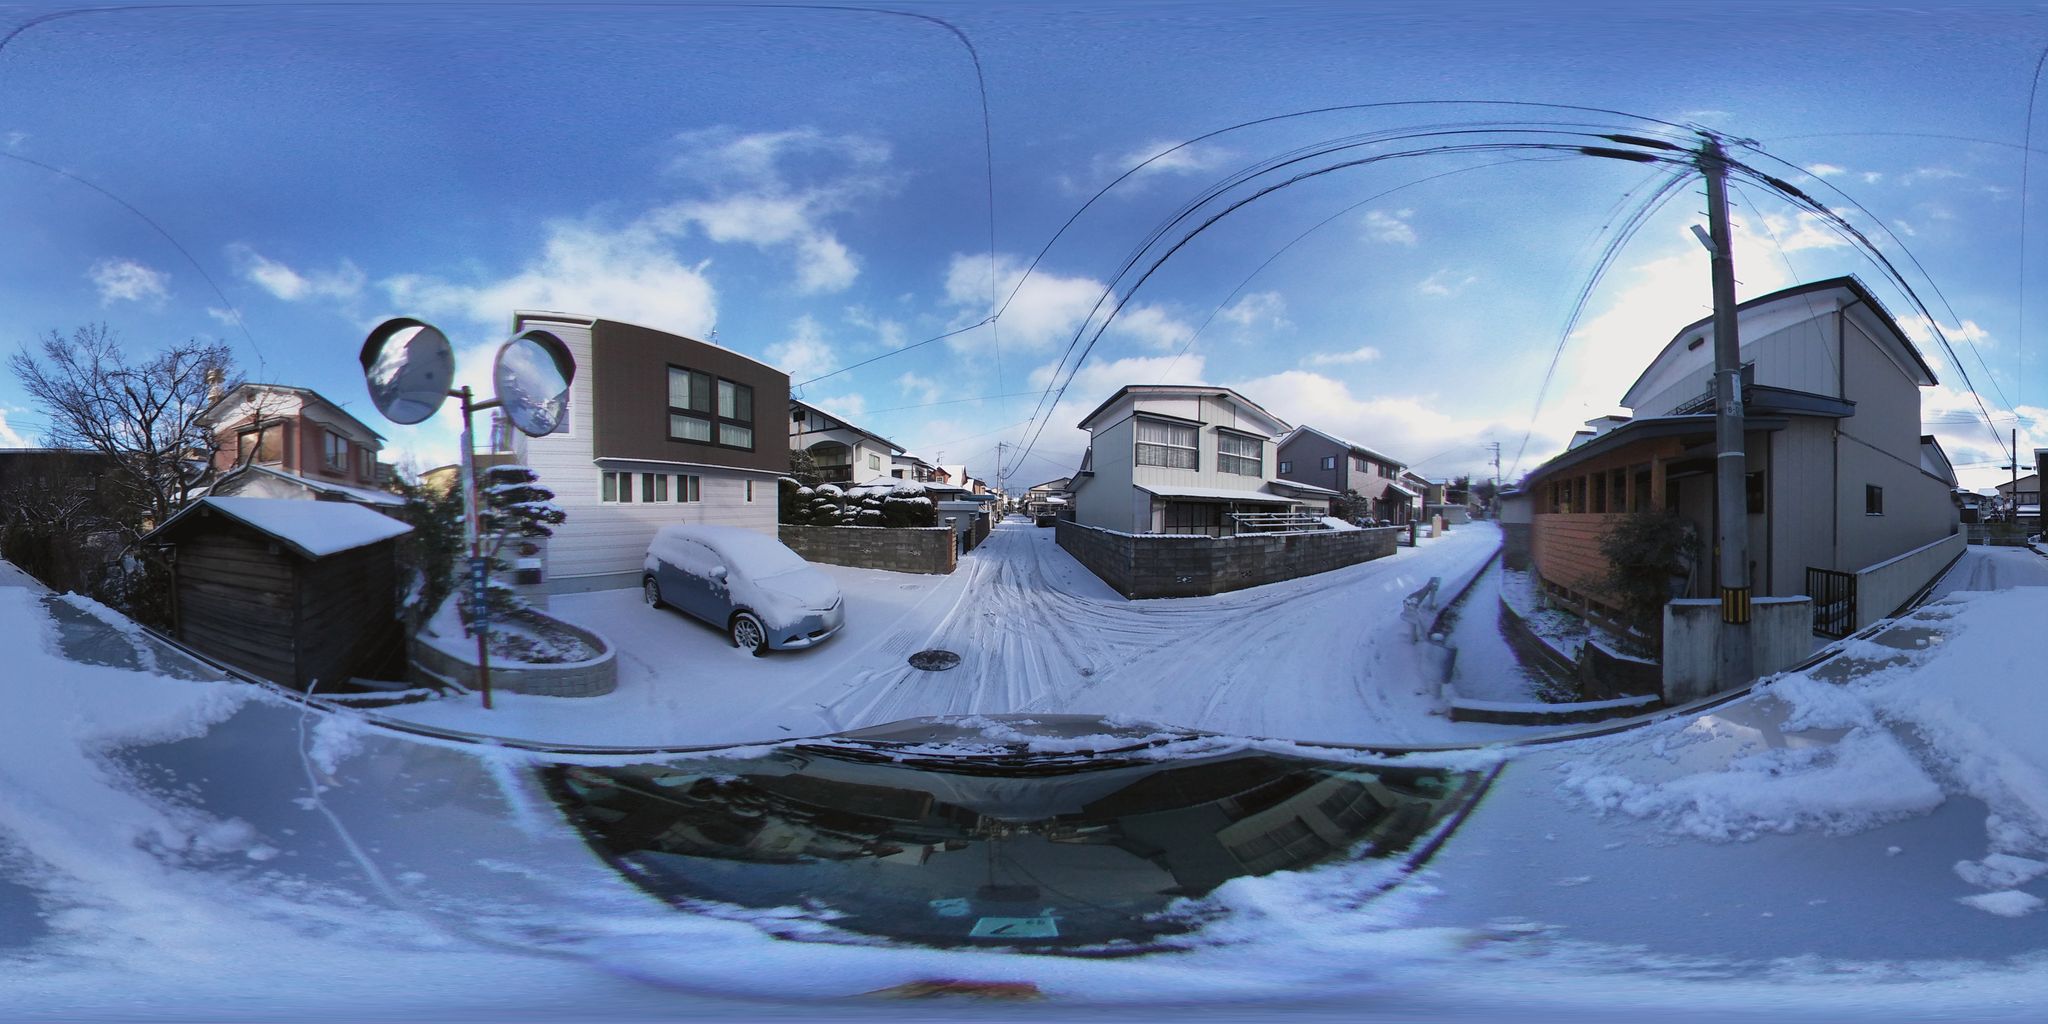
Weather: snowy
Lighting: day
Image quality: good
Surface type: driving surface
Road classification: steps, unclassified
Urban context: urban centre
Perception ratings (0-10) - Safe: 1.11, Lively: 7.42, Beautiful: 6, Boring: 2.09, Depressing: 6.04, Wealthy: 4.42